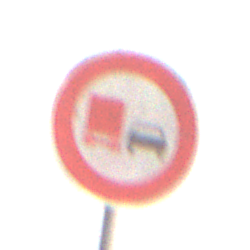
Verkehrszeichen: UeberholverbotKraftfahrzeuge
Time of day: SunriseSunset
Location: Outdoor (Nature)
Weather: Clear
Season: NotSpecified
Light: Natural